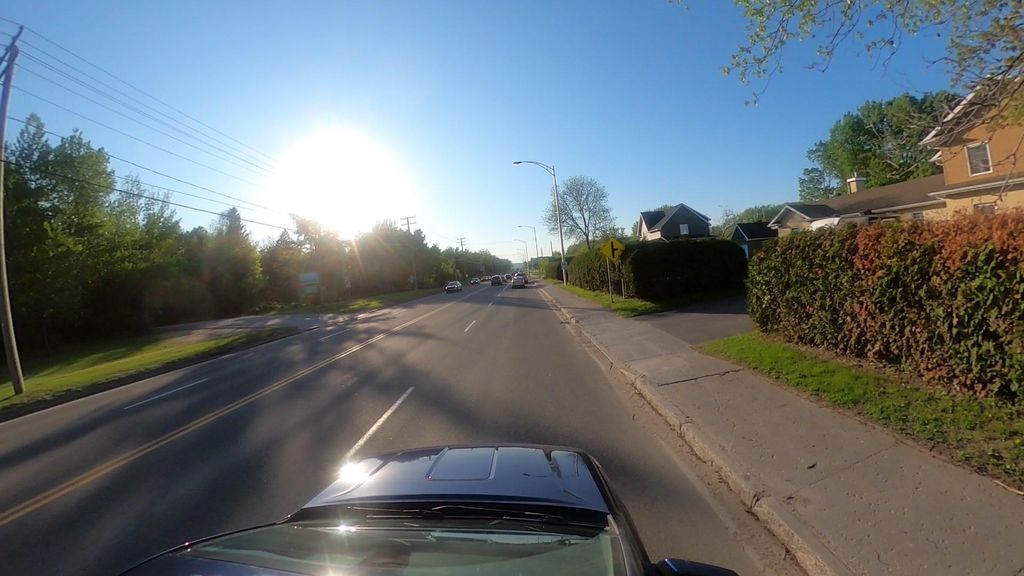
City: quebec_city